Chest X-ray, PA view. Patient: 56 years old, sex F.
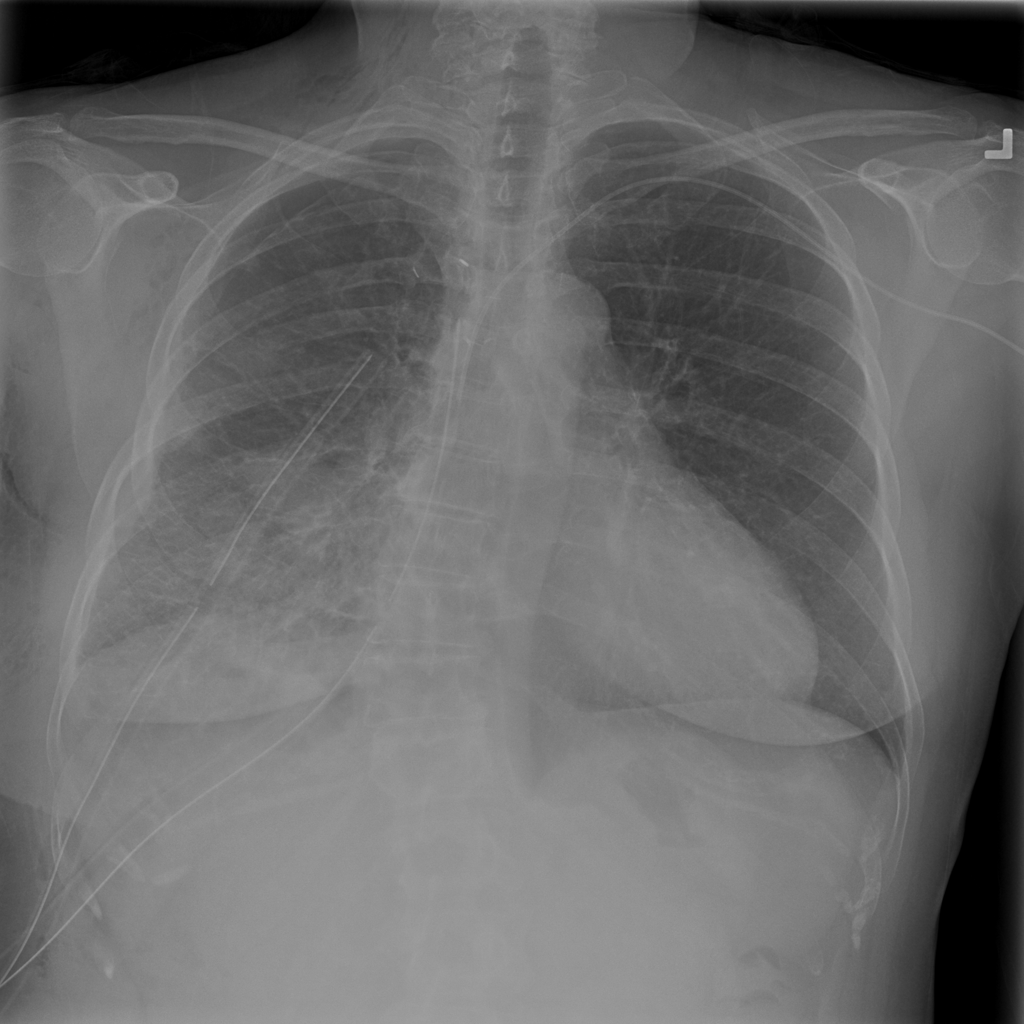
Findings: Effusion, Emphysema, Infiltration, Pneumothorax